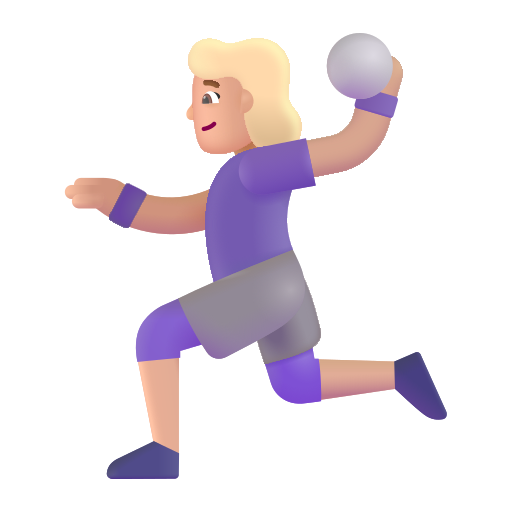
woman playing handball color  light